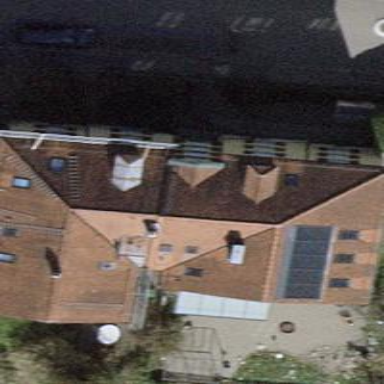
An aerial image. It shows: Tile-roofed apartment building.